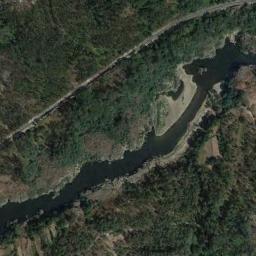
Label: river